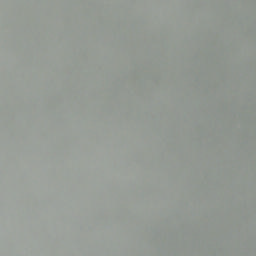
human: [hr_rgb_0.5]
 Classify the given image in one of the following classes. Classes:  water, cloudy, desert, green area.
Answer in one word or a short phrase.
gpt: cloudy